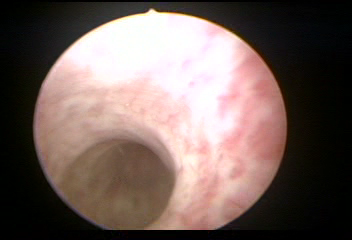
Modality: WLC
Class: Normal mucosa
Bladder cancer association: No